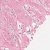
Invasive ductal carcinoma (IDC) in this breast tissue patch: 1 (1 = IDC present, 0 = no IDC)